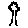
Label: tree